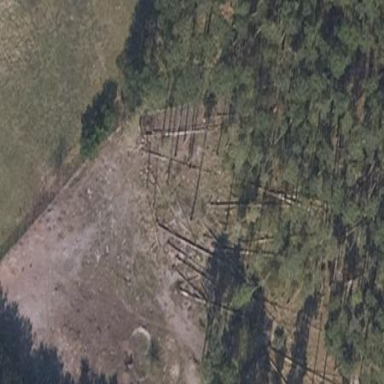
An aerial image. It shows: Fence surrounding woodland area.